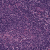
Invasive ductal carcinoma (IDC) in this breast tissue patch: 0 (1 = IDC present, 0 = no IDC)